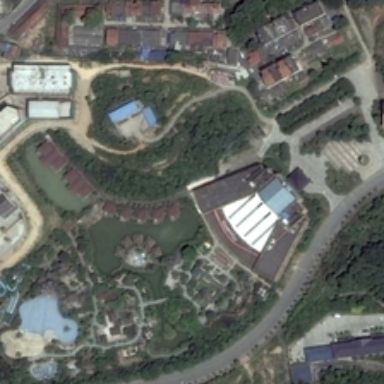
Many buildings and green trees around a pond near a road in a resort .